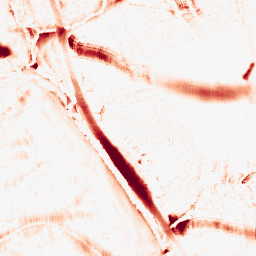
Category: morphological
Decomposition family: morphological_ellipse
Decomposition parameters: operation: opening
width: 30
height: 20
Upsampling method: sinc_hamming
Upsampling parameters: scale: 4
kernel_size: 16
Upsampling scale: 4